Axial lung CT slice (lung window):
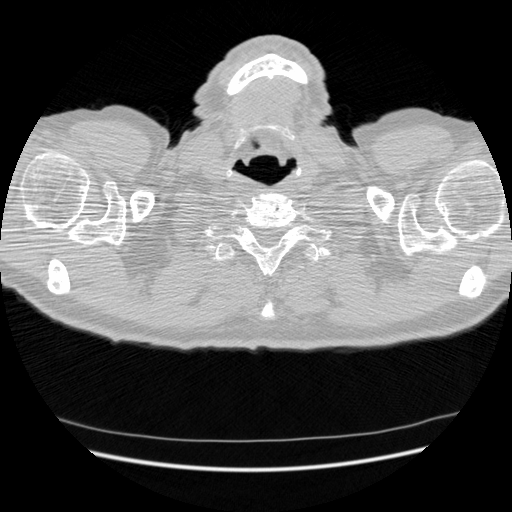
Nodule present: no